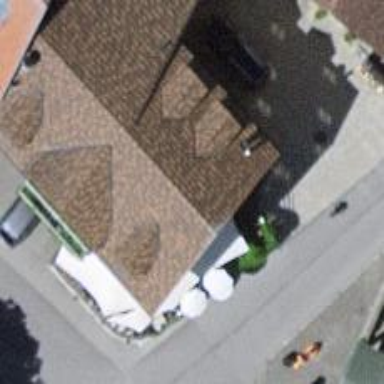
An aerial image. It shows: Restaurant.